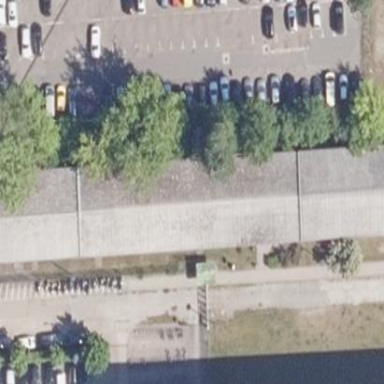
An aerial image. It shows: Office building.